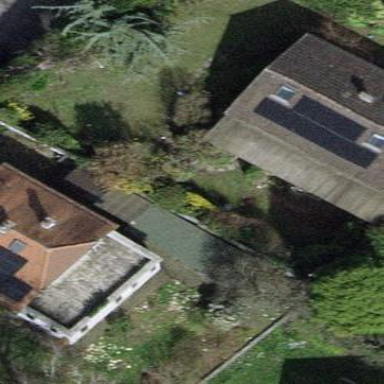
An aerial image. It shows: Garden enclosed by fence.